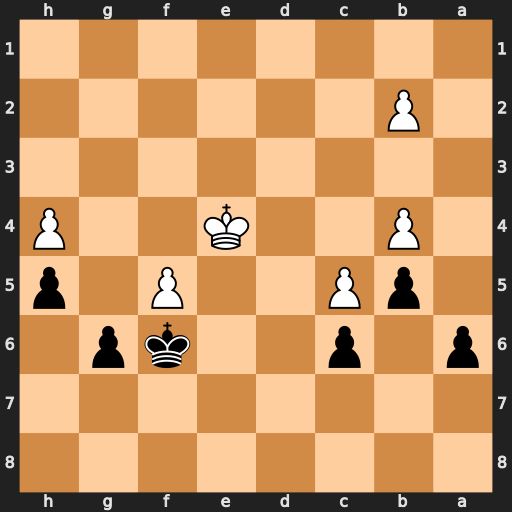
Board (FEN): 8/8/p1p2kp1/1pP2P1p/1P2K2P/8/1P6/8
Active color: b
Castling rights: -
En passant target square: -
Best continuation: gxf5+ Kf4 Ke6